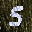
Label: 5